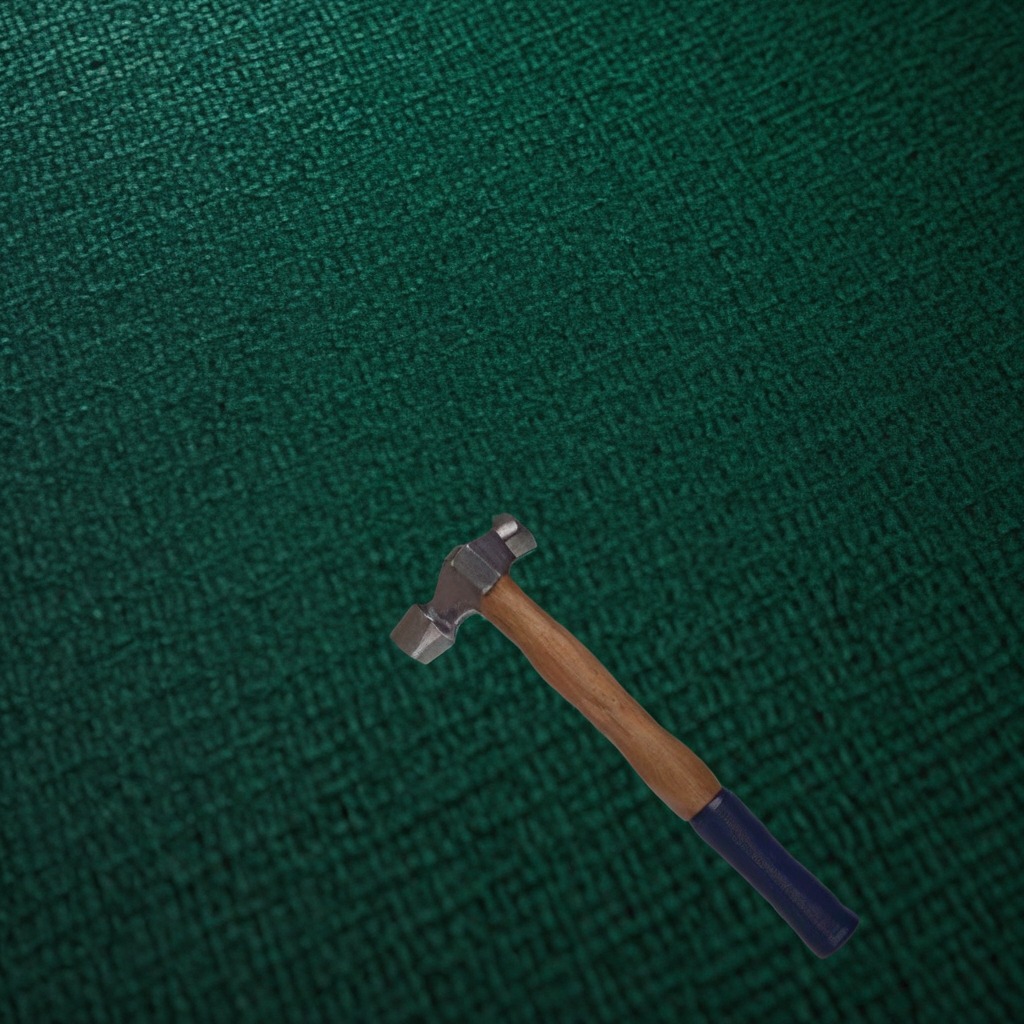
A hammer lies on a clean granite tabletop inside a workshop at night dim ambient light soft shadows worn but beneath the mat